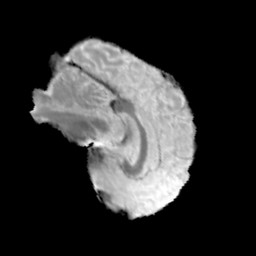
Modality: MD
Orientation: sagittal
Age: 54
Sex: male
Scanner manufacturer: siemens
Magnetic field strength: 3 T
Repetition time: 3.23 s
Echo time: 0.0892 s